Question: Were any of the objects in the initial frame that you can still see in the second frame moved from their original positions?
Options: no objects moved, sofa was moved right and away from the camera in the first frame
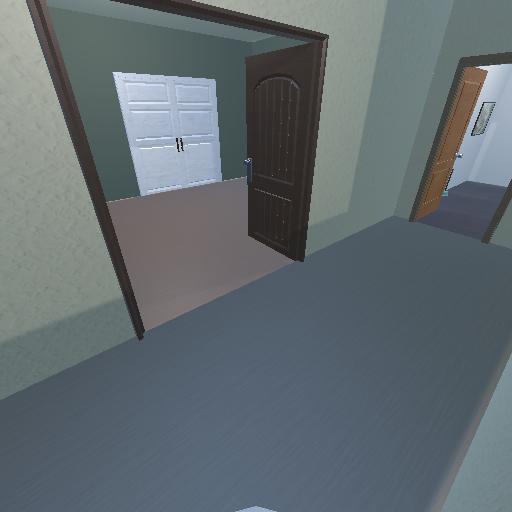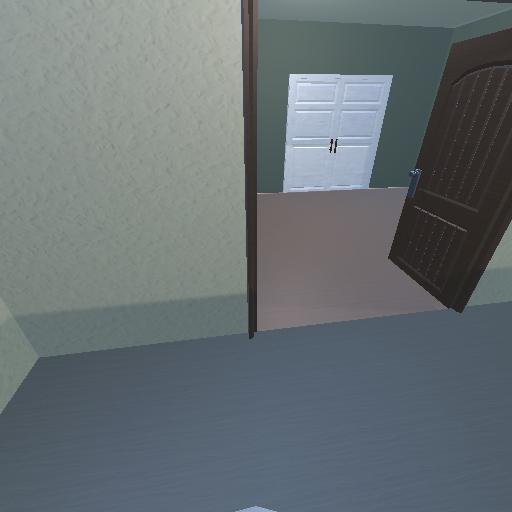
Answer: no objects moved